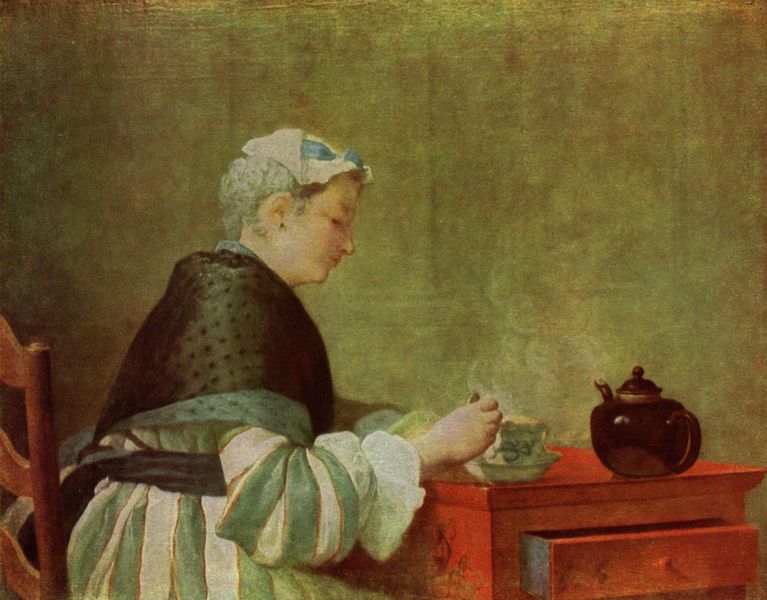
Titel: Die Teetrinkerin
Künstler: Jean-Baptiste Siméon Chardin
Standort: Glasgow
Institution: Art Gallery and Museum
Schlagwörter: blau, gemälde, hand, kopf, umhang, weiß, grün, mädchen, sitzen, braun, frau, grau, haar, hintergrund, hut, kleid, licht, mund, nase, ohr, ohrring, profil, raum, schwarz, stuhl, tisch, zimmer, dame, gürtel, rot, schal, tuch, haube, muster, schleife, alt, jung, mütze, trinken, wand, arme, augen, barock, gesicht, kleidung, ärmel, bildnis, holland, innenraum, niederlande, portrait, porträt, rückenlehne, spiegelung, auge, gewand, haare, interieur, kostüm, sitzend, ohrringe, kinn, locken, rokoko, seide, genre, kanne, stilleben, deutschland, kopfbedeckung, schürze, taille, magd, kommode, schrank, lehne, genrebild, genremalerei, heiß, warm, pause, dampf, löffel, kaffee, kopftuch, sitzt, stuhllehne, gestreift, streifen, schublade, tasse, überwurf, tee, rüsche, ölfarben, still, stola, punkte, griff, offen, gepunktet, porzellan, kaffeekanne, untertasse, hütchen, manschette, vermeer, chardin, genreszene, hausfrau, häubchen, küche, stul, versunken, schultertuch, rotbraun, wams, teekanne, teetasse, flämisch, kaiserreich, reflex, geöffnet, cape, gemölde, rühren, umrühren, kaffeetasse, lade, grün rot, auf, schank, klied, kakao, schokolade, rasse, aas, schulterschal, tischlade, z, kocht, porträtee